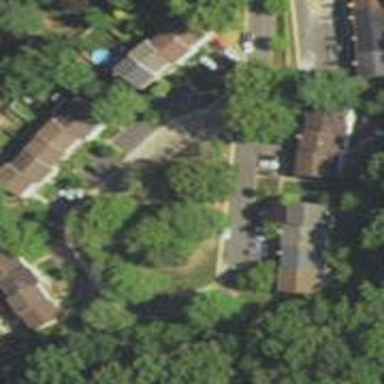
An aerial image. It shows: Neighborhood.